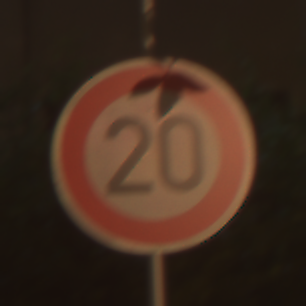
Verkehrszeichen: Geschwindigkeit20
Umgebung: Outdoor, Urban
Tageszeit: Night
Wetter: Clear
Licht: Artificial
Jahreszeit: NotSpecified
Kontrast: HighContrast